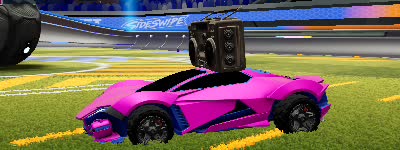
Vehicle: werewolf